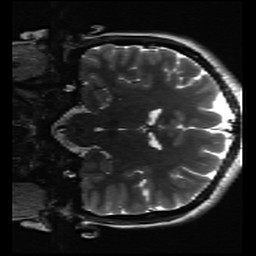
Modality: inplaneT2
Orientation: coronal